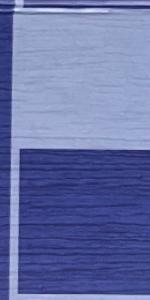
Label: Empty